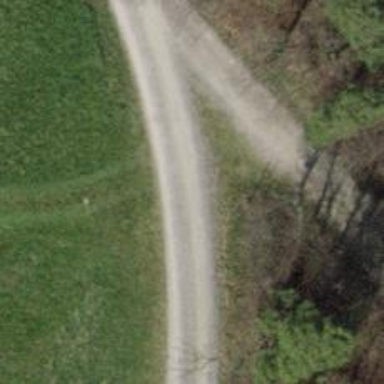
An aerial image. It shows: Track with very rough surface.